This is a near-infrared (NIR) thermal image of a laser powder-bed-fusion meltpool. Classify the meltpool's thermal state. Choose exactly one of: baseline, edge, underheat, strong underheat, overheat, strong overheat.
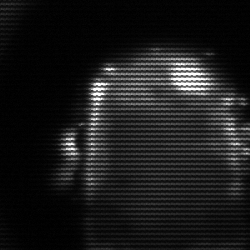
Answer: baseline